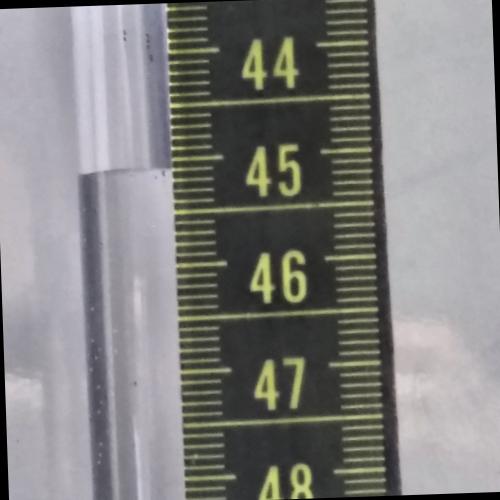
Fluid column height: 45.1 cm